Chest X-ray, PA view. Patient: 39 years old, sex M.
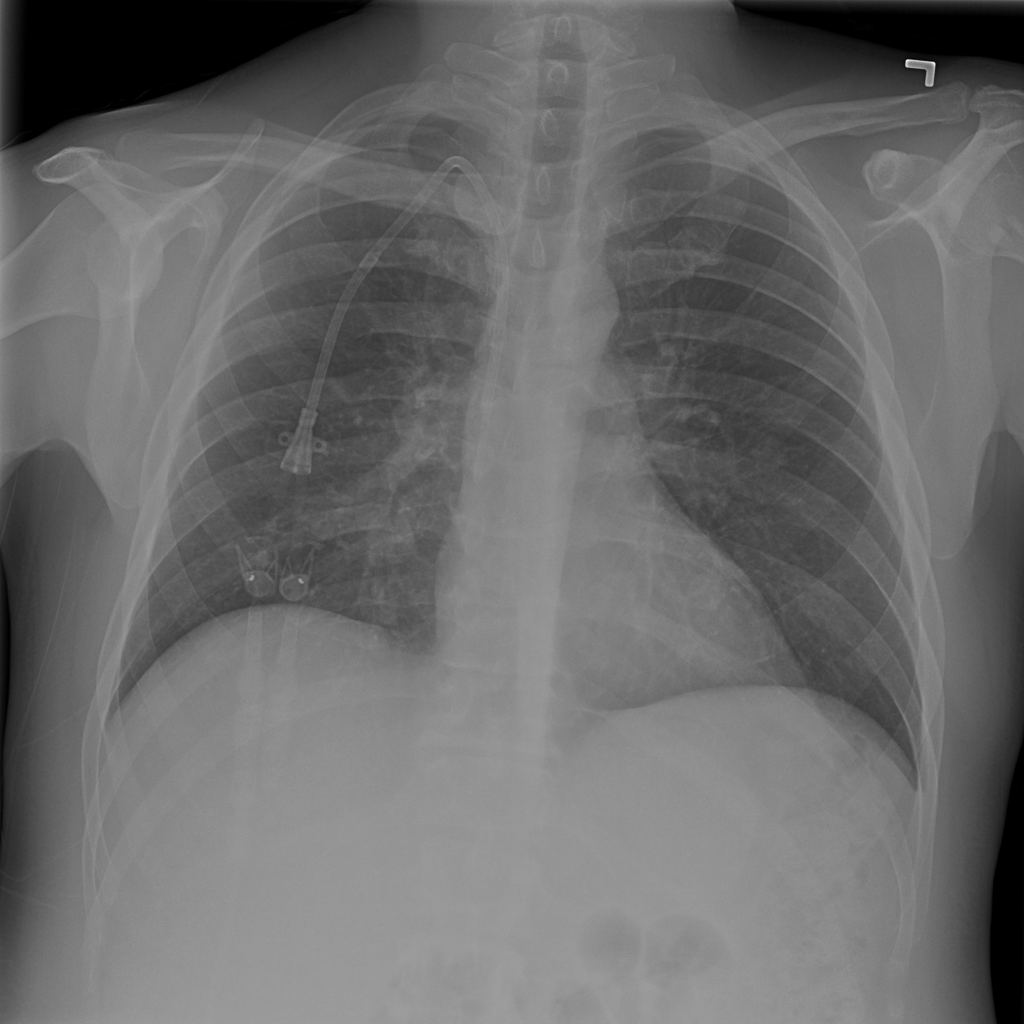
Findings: Nodule